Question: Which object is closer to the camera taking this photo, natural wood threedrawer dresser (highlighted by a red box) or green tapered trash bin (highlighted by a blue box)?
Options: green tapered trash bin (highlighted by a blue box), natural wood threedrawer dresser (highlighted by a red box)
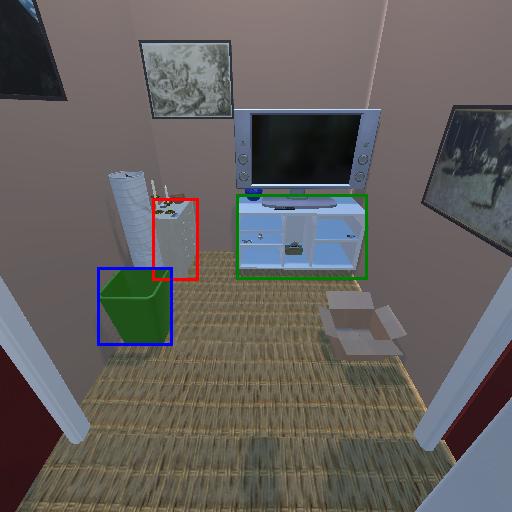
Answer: green tapered trash bin (highlighted by a blue box)